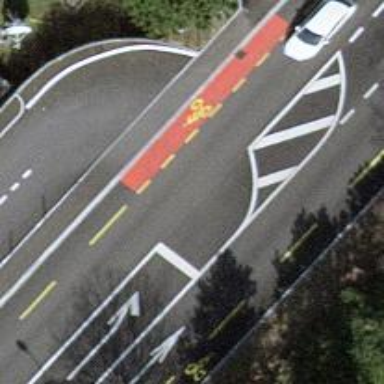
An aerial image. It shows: Tertiary road with lanes designated for cycling on both sides.